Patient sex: M
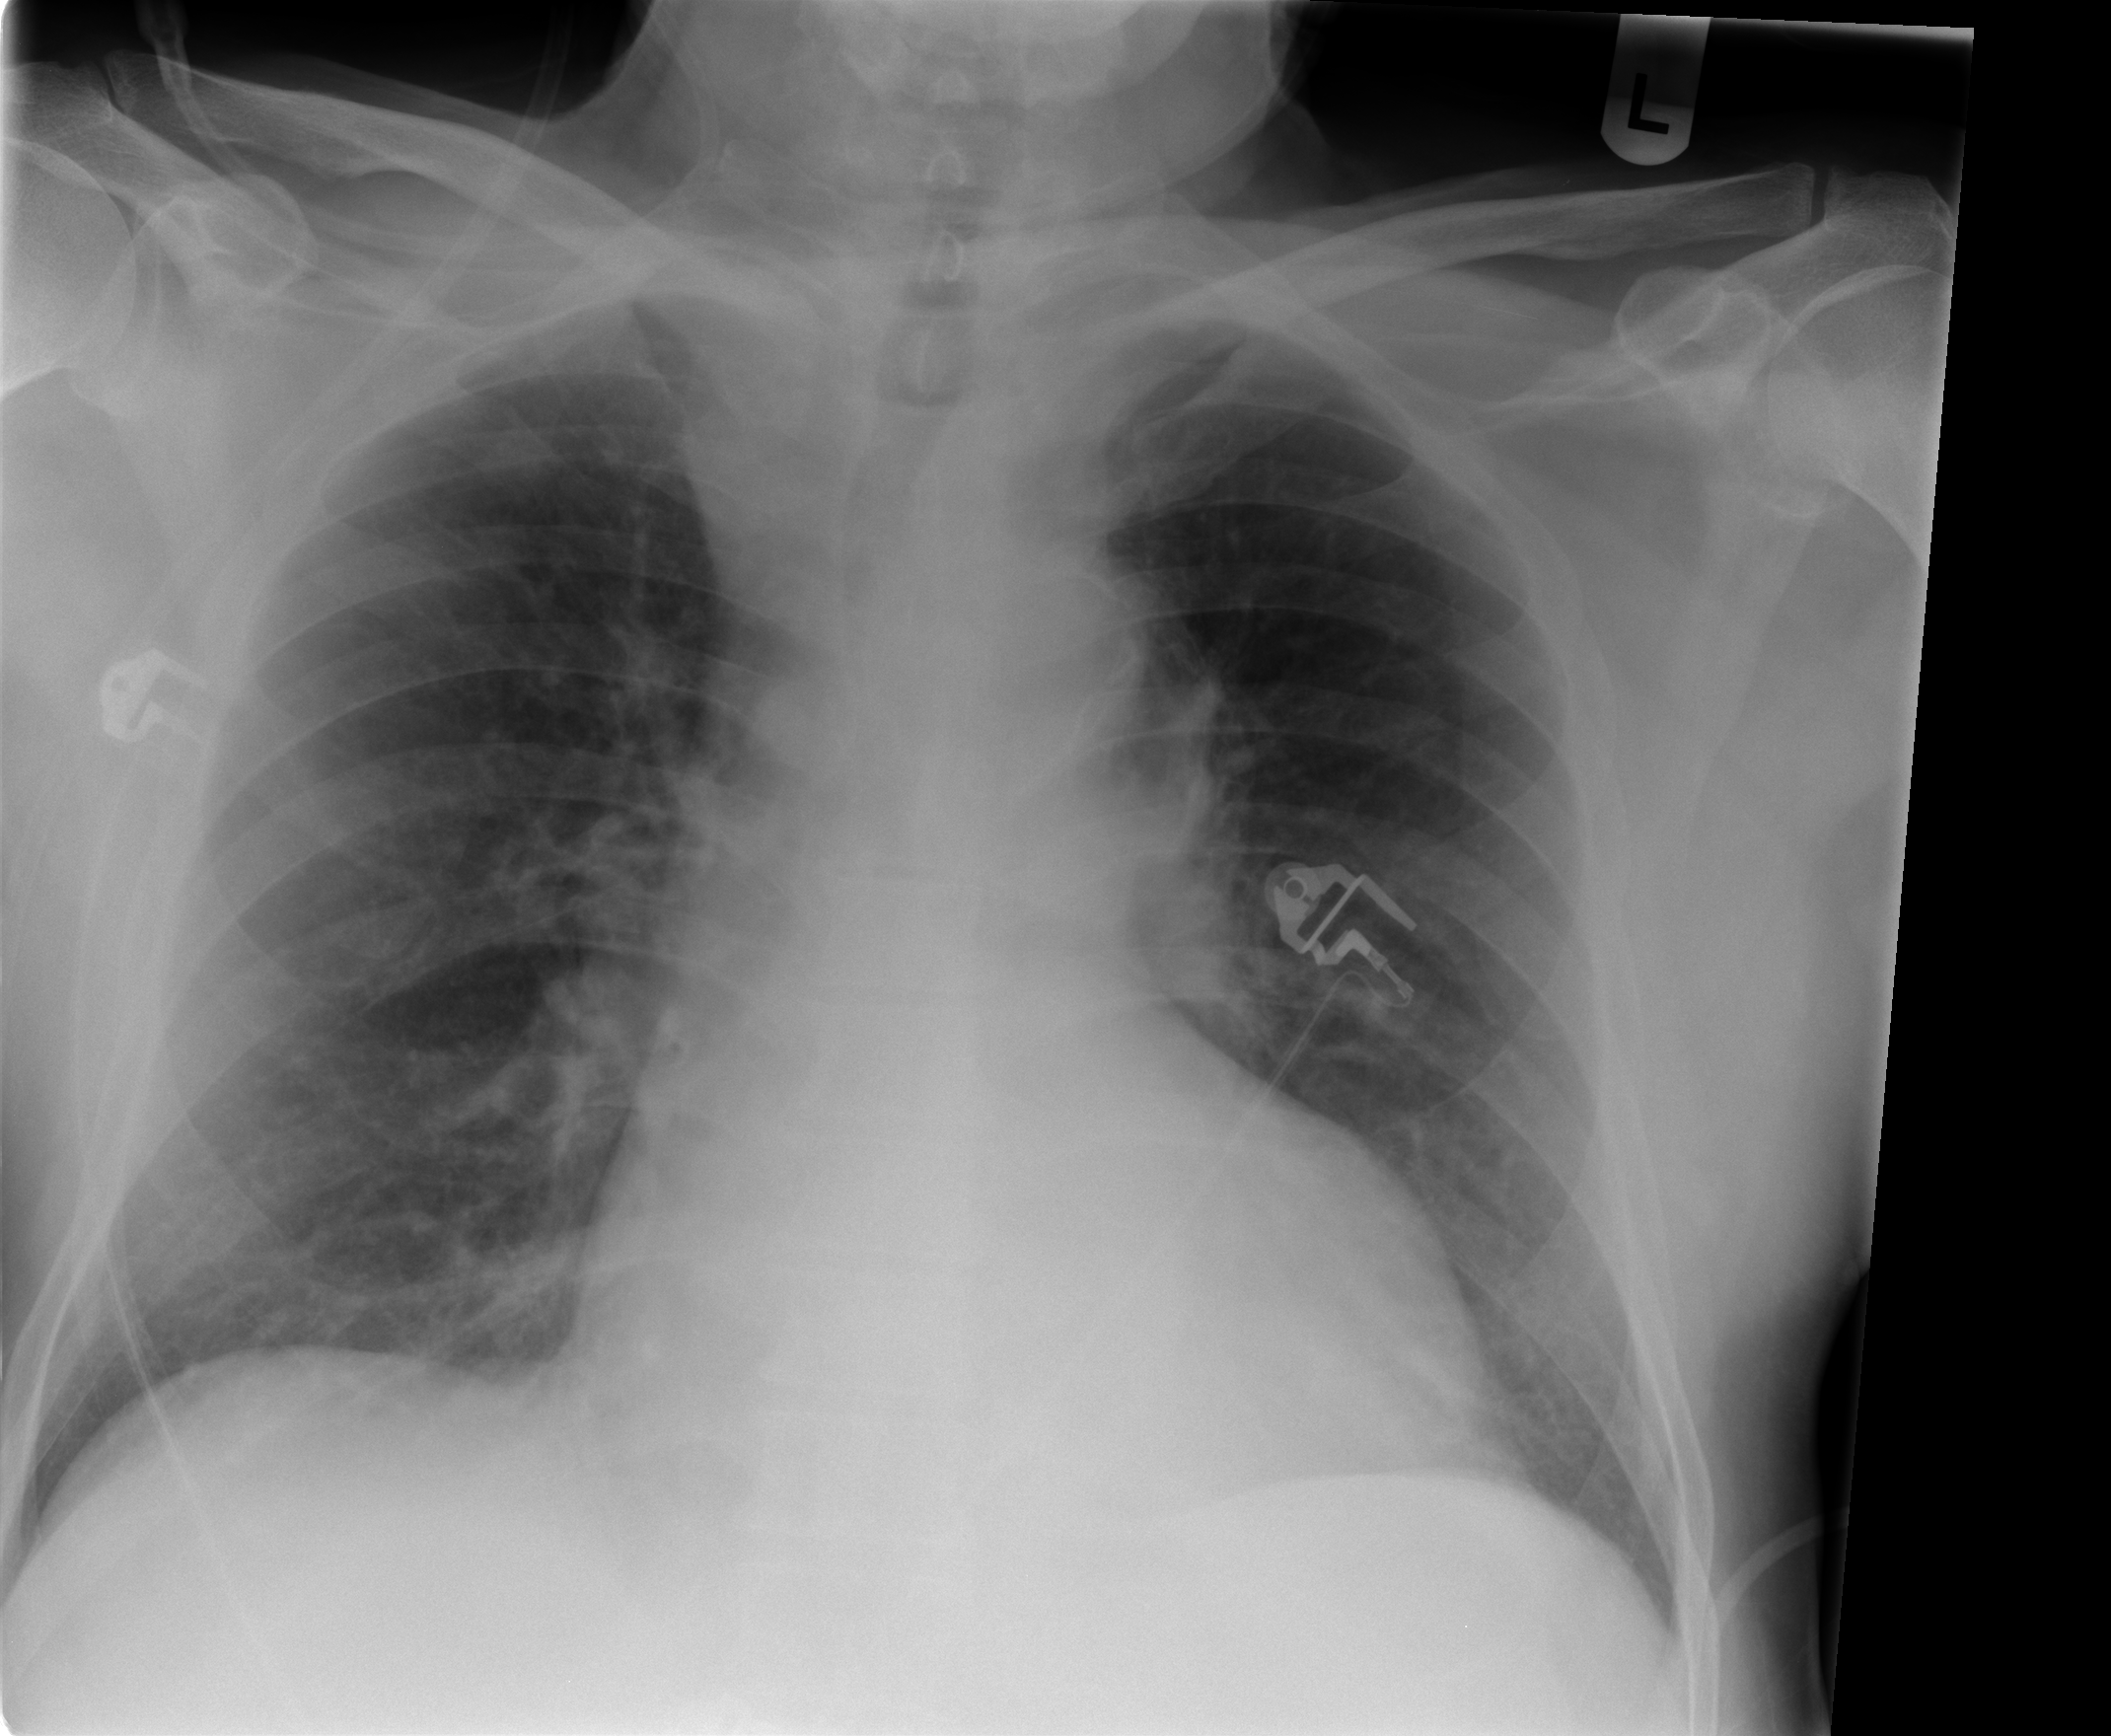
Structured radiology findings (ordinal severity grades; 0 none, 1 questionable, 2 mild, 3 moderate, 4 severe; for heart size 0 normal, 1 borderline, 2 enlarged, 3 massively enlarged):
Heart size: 0
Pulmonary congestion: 0
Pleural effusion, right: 0
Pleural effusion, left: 0
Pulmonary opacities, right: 0
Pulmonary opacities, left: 0
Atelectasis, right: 1
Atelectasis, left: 0